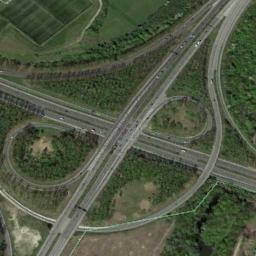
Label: overpass